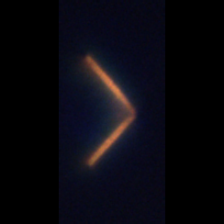
Taxon: Thalassionema
Group: Diatoms